Field crop: maize
Growth stage: 2
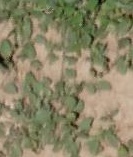
Species: convolvulus